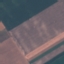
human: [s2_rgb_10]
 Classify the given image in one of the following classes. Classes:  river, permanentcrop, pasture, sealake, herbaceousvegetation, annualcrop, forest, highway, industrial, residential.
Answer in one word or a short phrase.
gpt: AnnualCrop